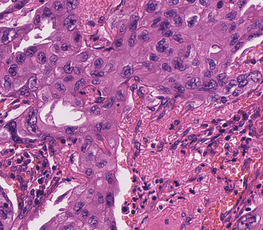
Tumor epithelial tissue: yes
Tumor-associated stroma tissue: yes
Normal tissue: no